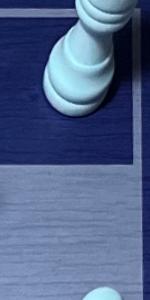
Label: Pawn_White